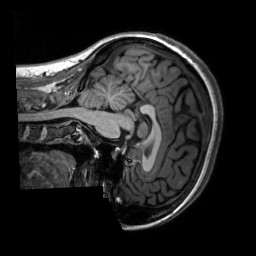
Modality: T1w
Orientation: sagittal
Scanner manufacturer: siemens
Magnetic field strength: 3 T
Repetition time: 2.3 s
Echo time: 0.00302 s